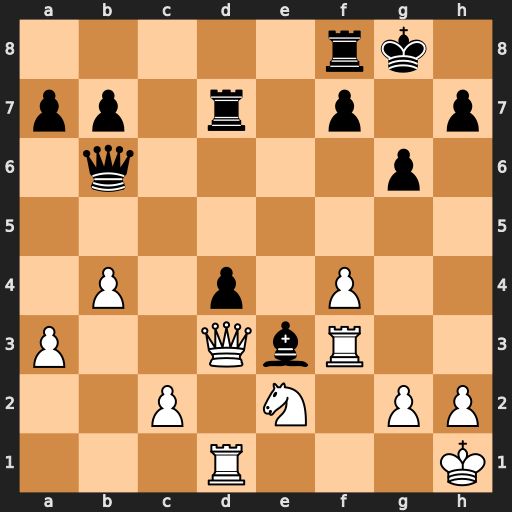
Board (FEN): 5rk1/pp1r1p1p/1q4p1/8/1P1p1P2/P2QbR2/2P1N1PP/3R3K
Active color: w
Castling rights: -
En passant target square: -
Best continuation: Rxe3 dxe3 Qxd7